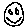
Label: smiley face